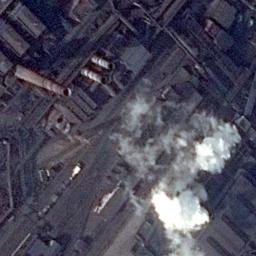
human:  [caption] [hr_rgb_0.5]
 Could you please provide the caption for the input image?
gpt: Many buildings of different shapes are next to the thermal power station .

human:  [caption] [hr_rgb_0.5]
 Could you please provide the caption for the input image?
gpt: There are about 10 thermal power stations here, and the roofs of the surrounding buildings are black .

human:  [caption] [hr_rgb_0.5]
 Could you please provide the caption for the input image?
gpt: The thermal power station is next to some buildings with white mist above .

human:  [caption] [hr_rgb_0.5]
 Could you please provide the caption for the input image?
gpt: Plant and machinery in thermal power station with three chimneys .

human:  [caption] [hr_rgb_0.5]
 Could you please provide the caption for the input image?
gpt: There are some buildings and chimneys on the thermal power station .